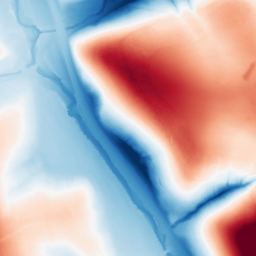
Category: classical
Decomposition family: gaussian
Decomposition parameters: sigma: 50
Upsampling method: quintic
Upsampling parameters: scale: 8
Upsampling scale: 8